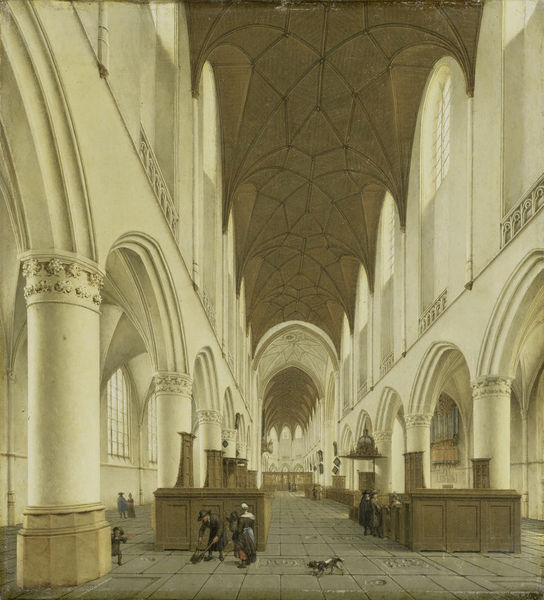
Titel: Het interieur van de Sint Bavokerk te Haarlem
Künstler: Isaak van Nickelen
Standort: Amsterdam
Institution: Rijksmuseum
Schlagwörter: gemälde, weiß, menschen, fenster, holz, marmor, pfeiler, raum, säulen, hund, leute, kirche, kind, schiff, halle, bänke, kapitelle, kirchenschiff, orgel, ionisch, apsis, romanik, streben, niederlanden, netzgewölbe, kirchengang, kaptelle, hauptgang, skellettbauweise, kreubauweise